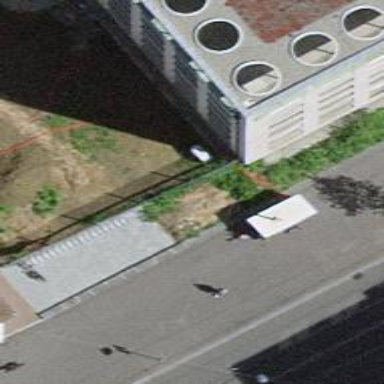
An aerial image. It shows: Public bookcase.